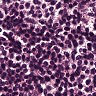
Metastatic tissue present: no